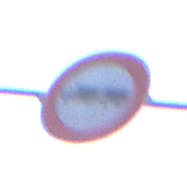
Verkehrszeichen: VerbotLastkraftwagenMitAnhaenger
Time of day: SunriseSunset
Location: Outdoor (Suburban)
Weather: PartlyCloudy
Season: NotSpecified
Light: Natural